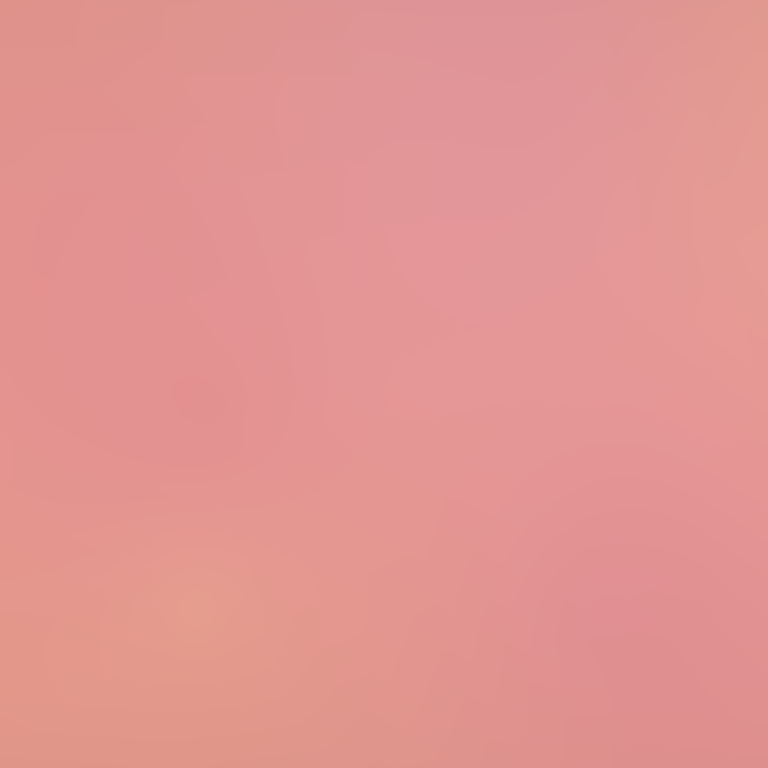
Abstract light effect, smooth gradient from soft pink to warm peach, serene atmosphere, diffuse glow, no room, no furniture, no objects.